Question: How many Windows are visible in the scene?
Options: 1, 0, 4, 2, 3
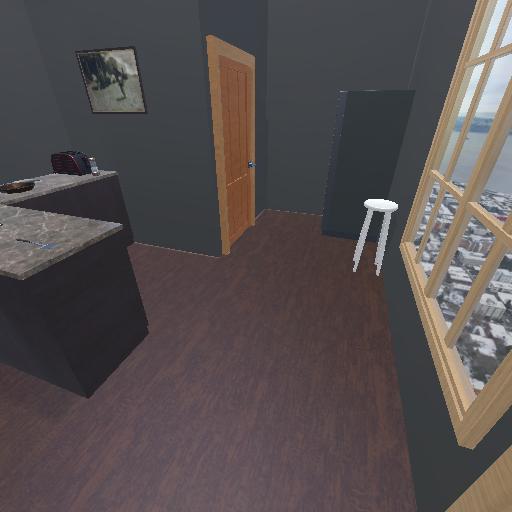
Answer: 1